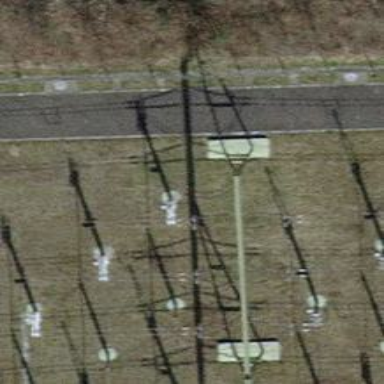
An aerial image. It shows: Insulator used in power equipment.